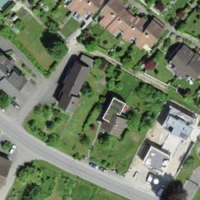
EUNIS habitat code: 55
Species observed at this site:
Bromus hordeaceus